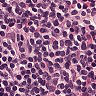
Metastatic tissue present: no